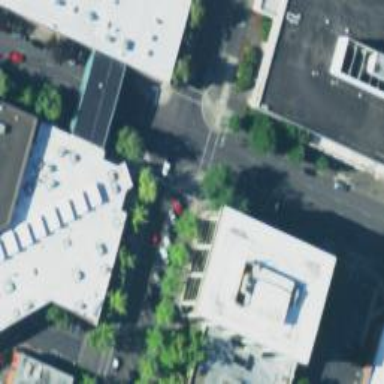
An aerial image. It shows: Commercial bank with flat grey roof.